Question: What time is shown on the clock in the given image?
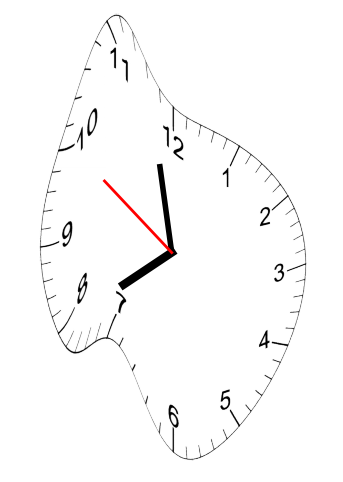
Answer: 07:57:50